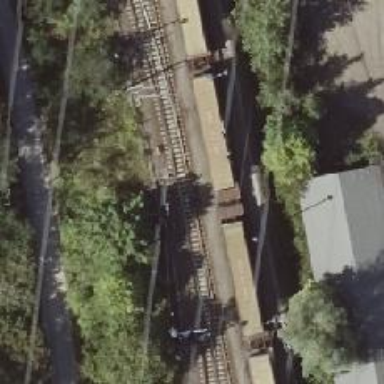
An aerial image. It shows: Railway switch.